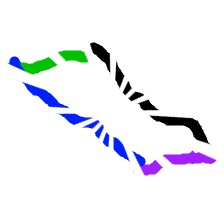
Shape: parallelogram